Question: ## Problem
I want to modell the following in (XML Schema definition).
I have the following relationship between three classes:

- - - - -
In my each class is modelled as a 'complexType'.
## Question
Is it possible to to model the constraint (orange note, last point) in ? If yes, how? In UML I'd use a or .
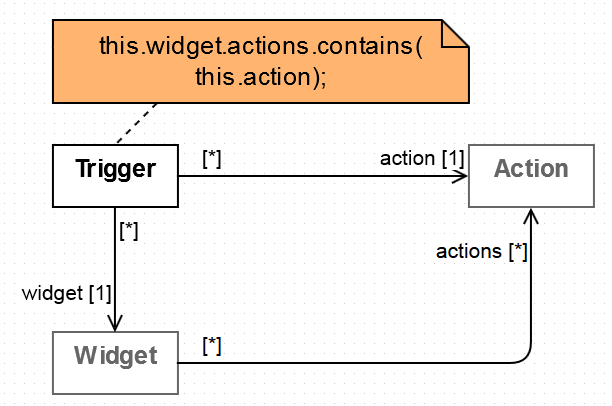
Answer: I believe this is referred to as a co-constraint: you want to put a rule into 'Trigger''s definition that impacts the content of two other things at the same time: something in 'Widget' must contain something from 'Action'.
You can't do that with XSD, but you can do it with <URL>. That Xpath expression would then be your rule that you'd check against.